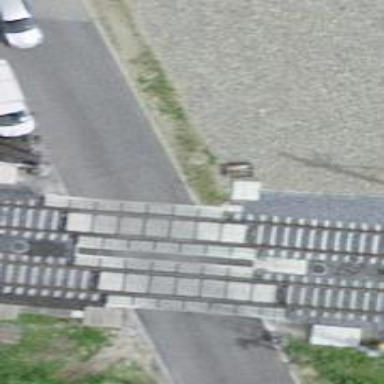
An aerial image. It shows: Level crossing with full barriers and lights.